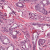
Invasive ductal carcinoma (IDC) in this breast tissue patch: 1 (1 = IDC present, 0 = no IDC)